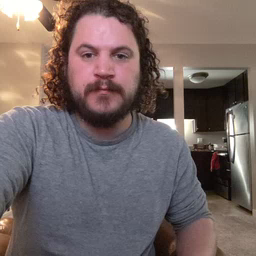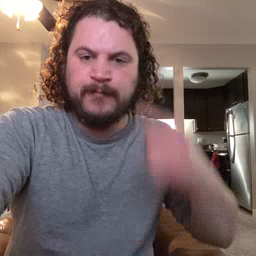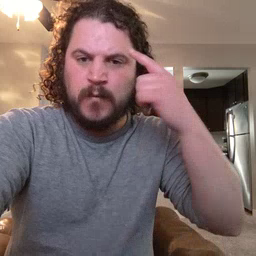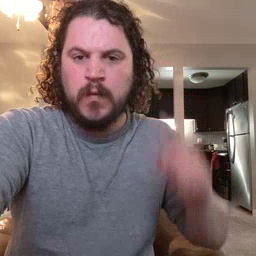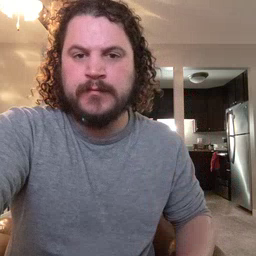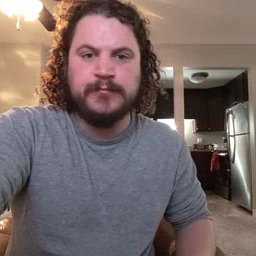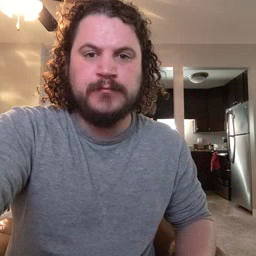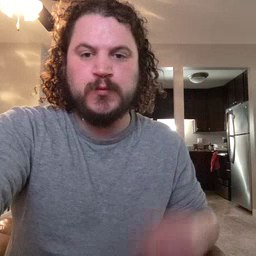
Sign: for